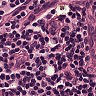
Metastatic tissue present: no